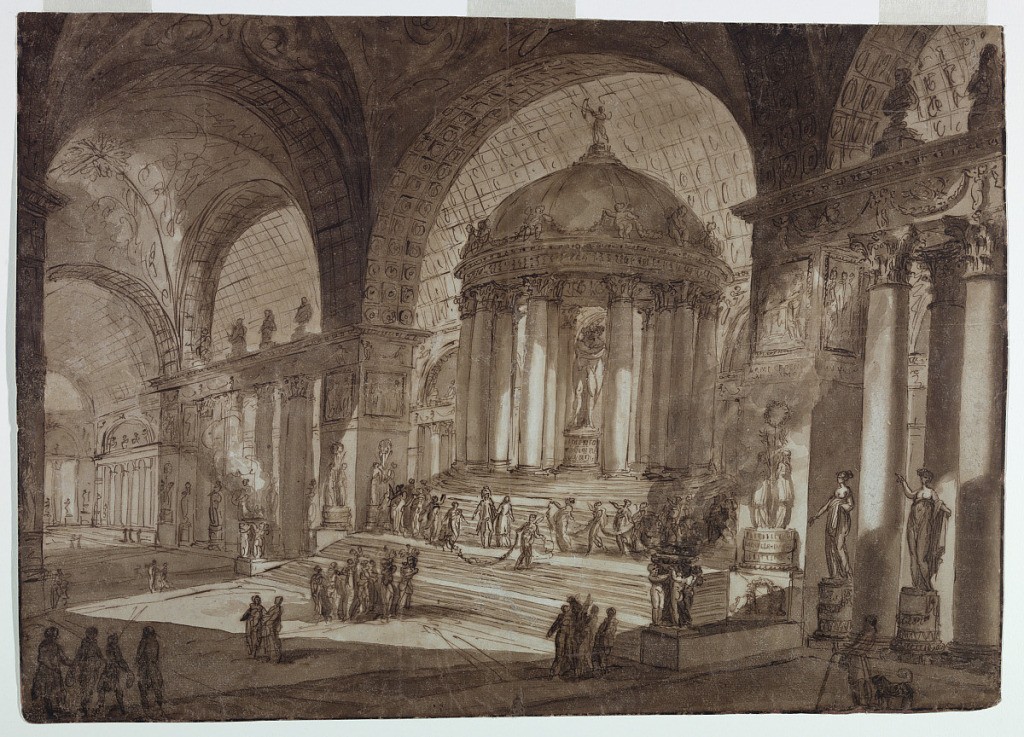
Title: Stage Design, Temple of Love
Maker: Giuseppe Barberi, Italian, 1746–1809
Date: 1775-90
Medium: Pen and brown ink, brush and brown wash over black chalk on off-white laid paper
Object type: Drawing
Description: Horizontal rectangle. Interior of huge vaulted temple, seen at an angle from right to left, inside monoptral building serving as a sort of altar; groups of people worshipping.